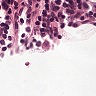
Metastatic tissue present: no